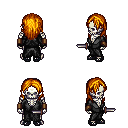
a pixel art fantasy rpg character, male body template, skeleton, gray robe, gold greaves, dark blonde long hairstyle, leather bracers, ghillies, dagger, four views (front, back, left, right), 2x2 character sprite sheet, small pixel art, hard edges, no anti-aliasing